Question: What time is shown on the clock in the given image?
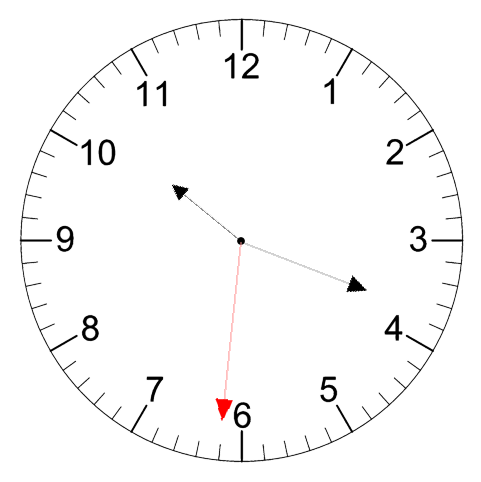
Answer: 10:18:31